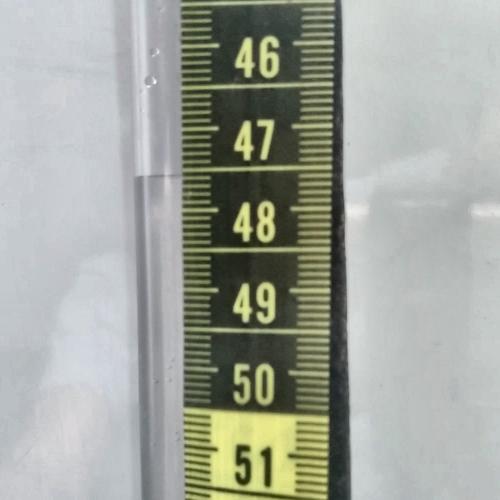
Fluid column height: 47.6 cm